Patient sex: F
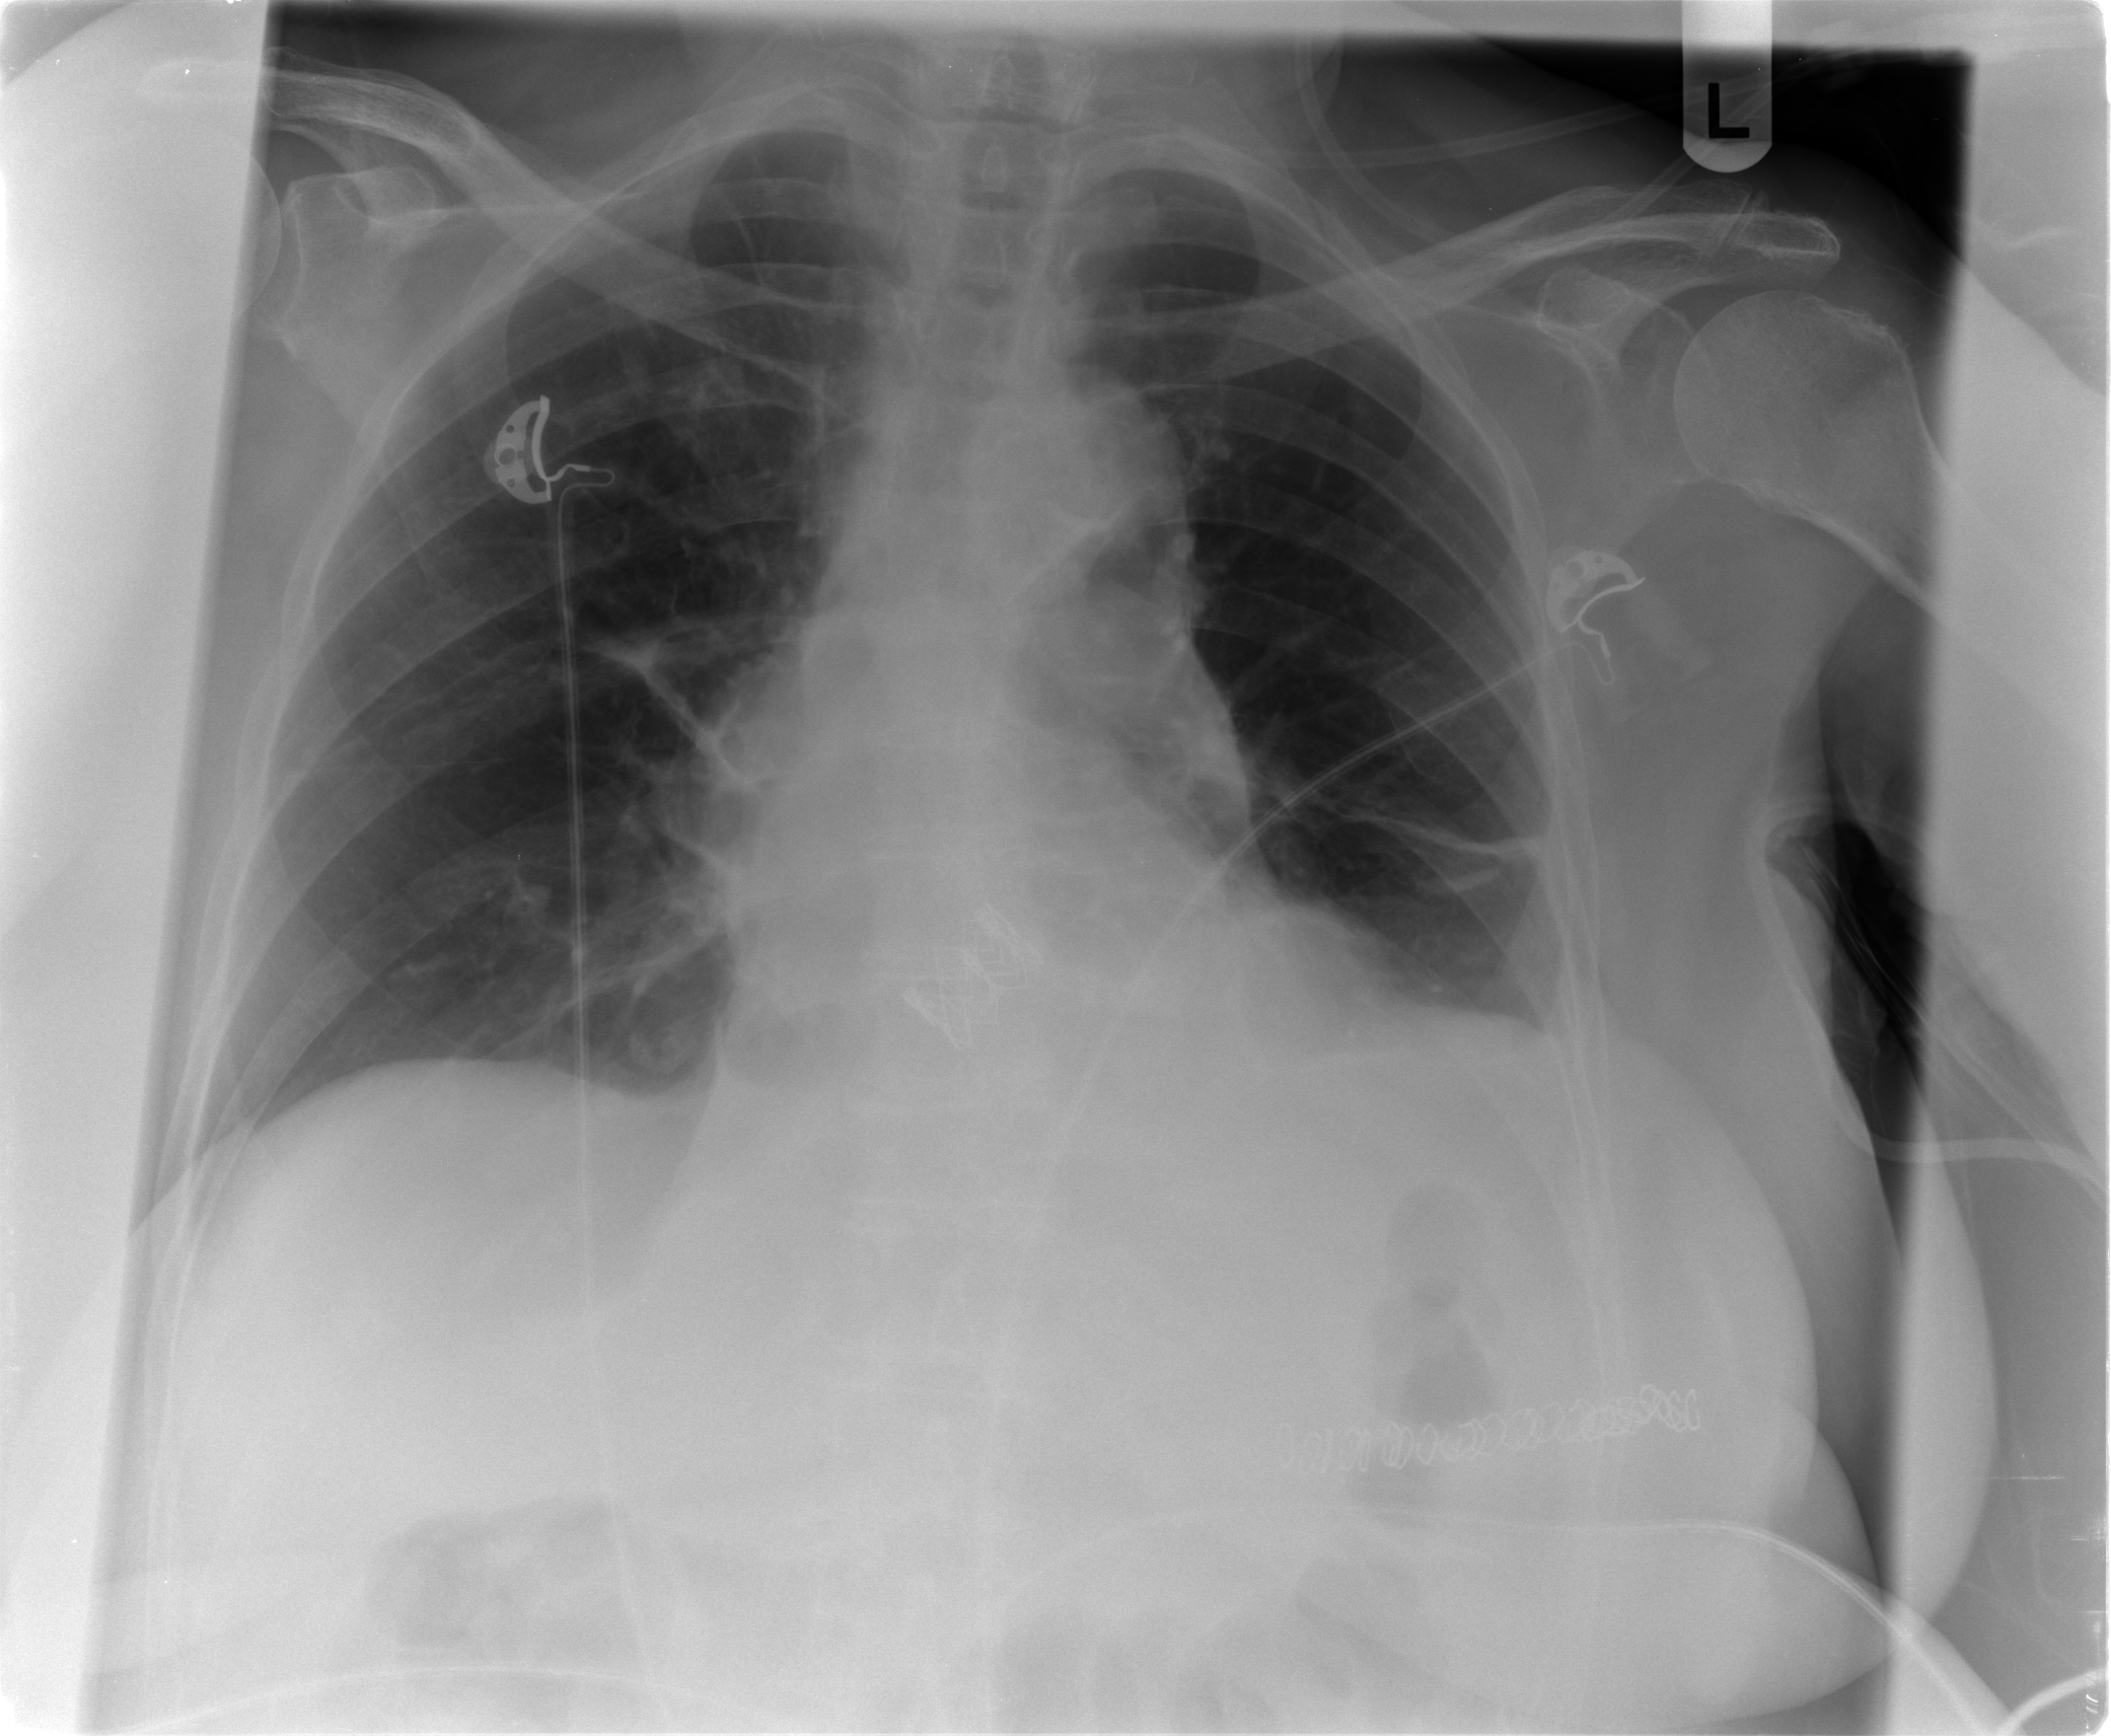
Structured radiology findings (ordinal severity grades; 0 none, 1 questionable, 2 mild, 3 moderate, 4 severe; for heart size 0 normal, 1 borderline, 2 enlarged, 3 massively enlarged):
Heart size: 1
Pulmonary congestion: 0
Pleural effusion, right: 0
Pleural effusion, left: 3
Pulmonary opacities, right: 0
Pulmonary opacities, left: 0
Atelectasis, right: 2
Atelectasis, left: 3